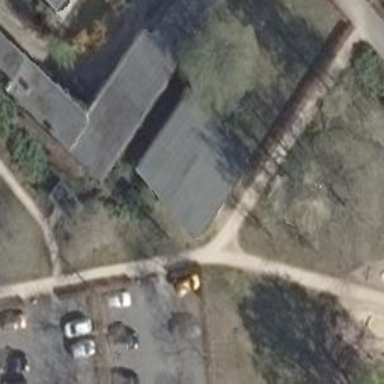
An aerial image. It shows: View of roof of building.